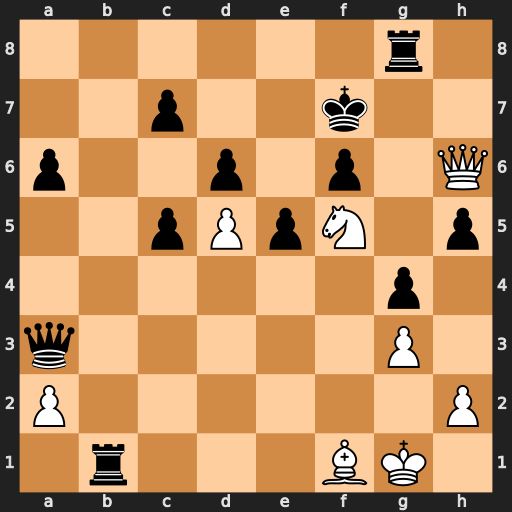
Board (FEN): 6r1/2p2k2/p2p1p1Q/2pPpN1p/6p1/q5P1/P6P/1r3BK1
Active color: w
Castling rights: -
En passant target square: -
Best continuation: Qh7+ Rg7 Qxg7+ Ke8 Qe7#